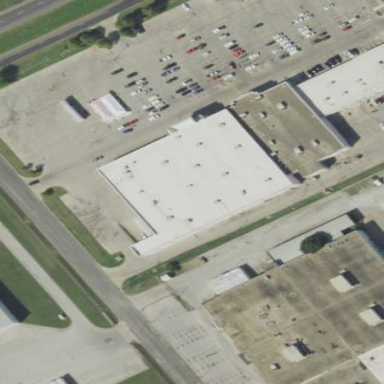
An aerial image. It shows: Building with furniture shop.